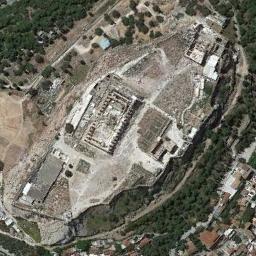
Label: palace